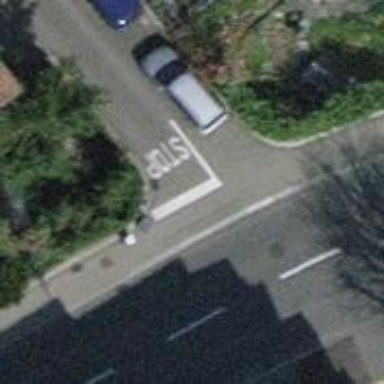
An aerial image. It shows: Unmarked crossing with traffic calming table on the road.